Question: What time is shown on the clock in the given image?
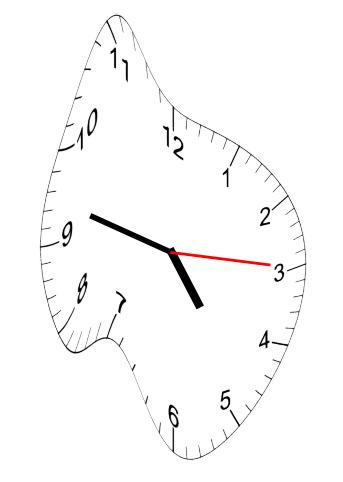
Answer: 04:47:15